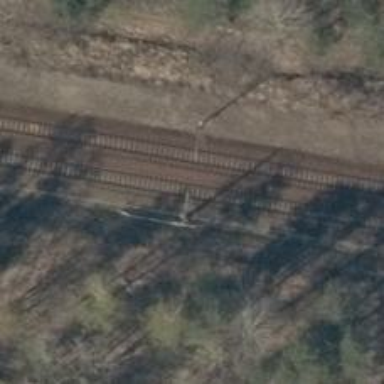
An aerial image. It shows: Milestone along the railway track with catenary mast.